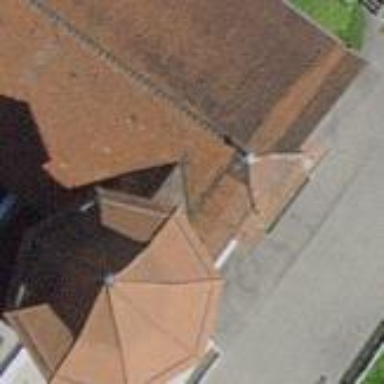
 specifically bell tower with pyramidal roof made of roof tiles."